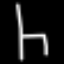
Label: chair